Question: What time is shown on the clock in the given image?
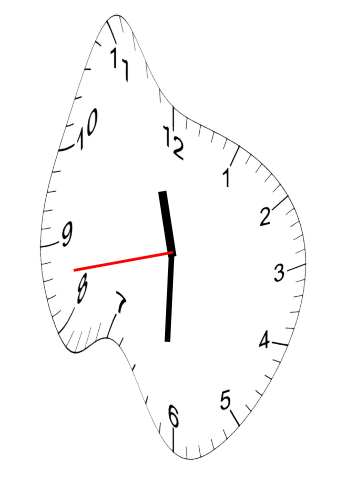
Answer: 11:30:43